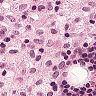
Metastatic tissue present: no